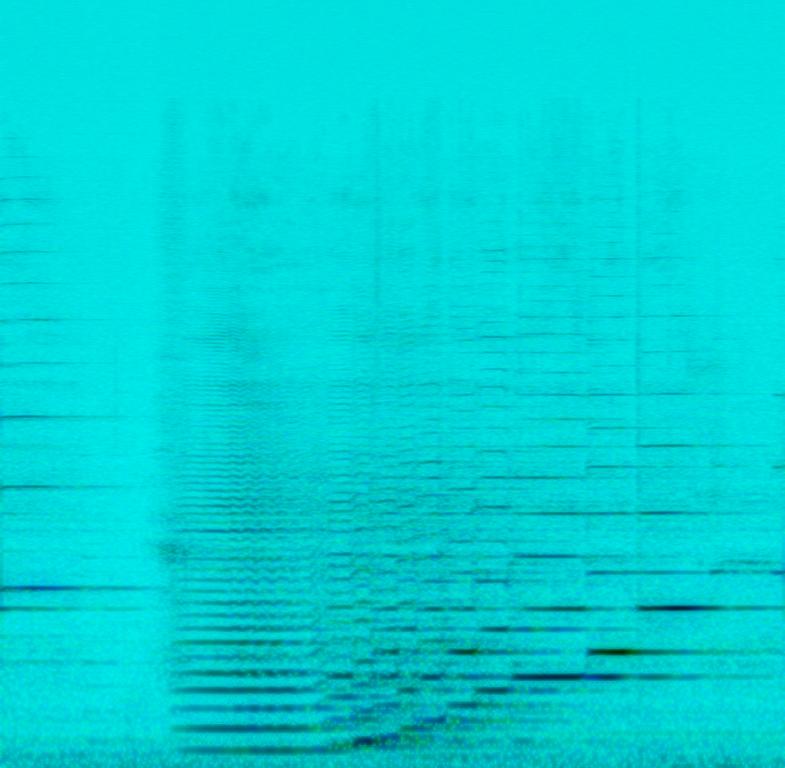
This is a classical music piece from the romantic era. The piece is being performed by the double bass. There is a melancholic atmosphere to the piece. The overall feel is dark and dramatic. This piece could be used in the soundtrack of an art movie.